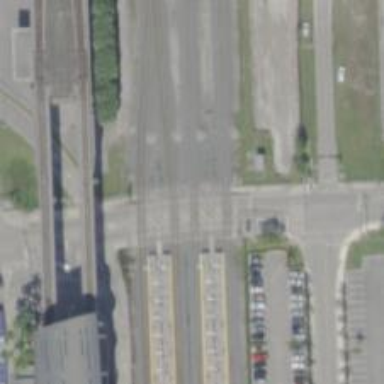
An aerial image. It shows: Railway crossing.